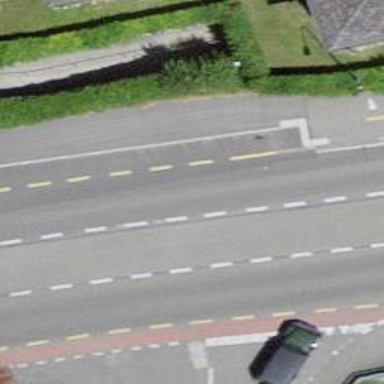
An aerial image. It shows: Primary highway with sidewalks on both sides.